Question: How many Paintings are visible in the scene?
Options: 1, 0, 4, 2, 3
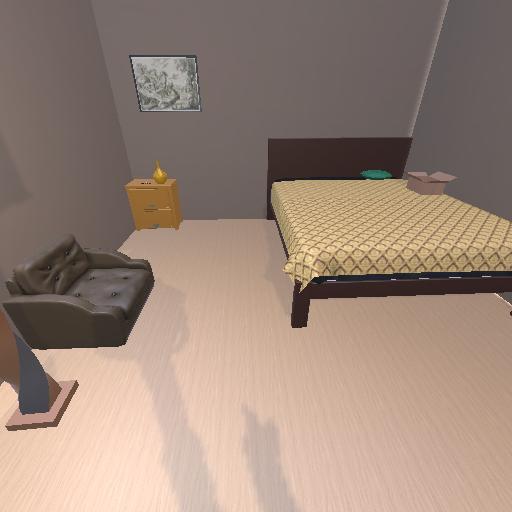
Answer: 1